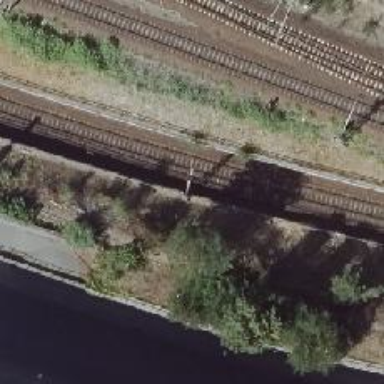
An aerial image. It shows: Catenary mast for power lines.